Question:
How can i delete selected data using checkbox in devexpress...i used VS2013 and devexpress 14.2 . In My Property gridView1 I set
OptionSelection :
'''
MultiSelect = true
MultiSelectMode = CheckBoxRowSelect
ResetSelectionClickOutsideCheckbox = true
'''
Here the codes of my Delete Method:
'''
private void DeleteContact()
{
try
{
if (gridView1.DataRowCount == 0)
{
MessageBox.Show("DATA MASIH KOSONG");
}
else
{
if (MessageBox.Show("Apakah Kamu ingin menghapus data ini?", "Confirmation", MessageBoxButtons.YesNo, MessageBoxIcon.Question) == System.Windows.Forms.DialogResult.Yes)
{
//membuat koneksi_manual
if (koneksi_manual.con.State == ConnectionState.Open)
{
koneksi_manual.con.Close();
}
koneksi_manual.con.Open();
//koneksi_manual.con.Open();
OracleCommand cmd = new OracleCommand();
// Get your currently selected grid row
var rowHandle = gridView1.FocusedRowHandle;
// Get the value for the given column - convert to the type you're expecting
var obj = gridView1.GetRowCellValue(rowHandle, "NAMA");
//koneksi_manual.con.Open();
cmd.CommandText = "DELETE FROM CONTACT WHERE NAMA = '" + obj + "'";
cmd.Connection = koneksi_manual.con;
cmd.ExecuteNonQuery();
//koneksi_manual.con.Close();
}
}
}
catch (Exception ex)
{
// Memunculkan pesan error
MessageBox.Show(ex.Message, "Error", MessageBoxButtons.OK, MessageBoxIcon.Error);
}
}
'''
exactly
> var obj = gridView1.GetRowCellValue(rowHandle, "NAMA");
this just getvalue from gridView1 to delete the data. i didn't know how to delete where used checkbox in gridcontrol.
Someone can help or suggest me ?
Thanks
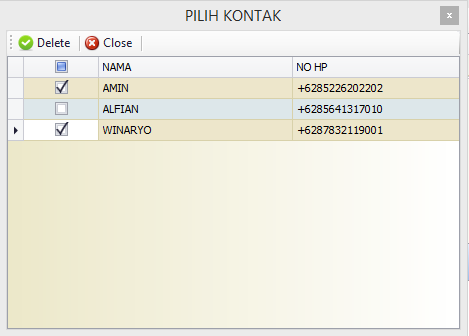
Answer: instead of 'gridView1.FocusedRowHandle;', use 'gridView1.GetSelectedRows;', which returns an array of integer values representing the handles of the selected rows.
'''
foreach(var rowHandle in gridView1.GetSelectedRows()){
...
}
'''